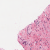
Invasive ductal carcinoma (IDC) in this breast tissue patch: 1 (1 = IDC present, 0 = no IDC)